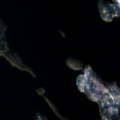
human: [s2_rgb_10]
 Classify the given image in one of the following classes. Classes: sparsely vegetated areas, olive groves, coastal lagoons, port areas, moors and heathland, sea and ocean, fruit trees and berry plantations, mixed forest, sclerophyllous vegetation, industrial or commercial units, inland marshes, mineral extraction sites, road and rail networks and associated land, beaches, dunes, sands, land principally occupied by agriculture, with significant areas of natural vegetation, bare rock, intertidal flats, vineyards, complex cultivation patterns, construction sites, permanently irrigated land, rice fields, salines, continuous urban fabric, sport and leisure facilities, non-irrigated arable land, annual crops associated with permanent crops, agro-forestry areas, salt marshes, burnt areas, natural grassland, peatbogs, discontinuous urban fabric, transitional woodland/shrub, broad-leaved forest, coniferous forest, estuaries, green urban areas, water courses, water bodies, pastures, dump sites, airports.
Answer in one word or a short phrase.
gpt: coniferous forest, mixed forest, water bodies